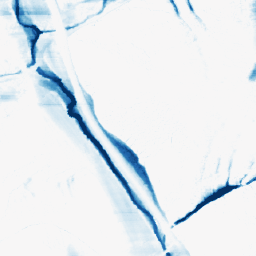
Category: morphological
Decomposition family: morphological_ellipse
Decomposition parameters: operation: closing
width: 5
height: 50
Upsampling method: area
Upsampling parameters: scale: 2
Upsampling scale: 2